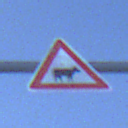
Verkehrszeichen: ViehtriebLinks
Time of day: MorningAfternoon
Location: Outdoor (Nature)
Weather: PartlyCloudy
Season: NotSpecified
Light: Natural